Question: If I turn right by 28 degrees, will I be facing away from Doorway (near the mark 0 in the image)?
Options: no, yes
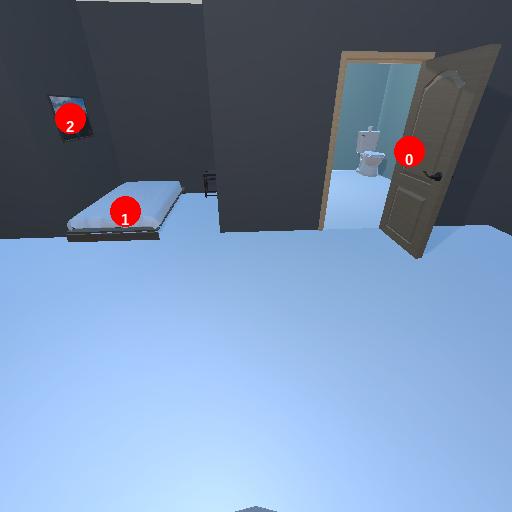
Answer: no